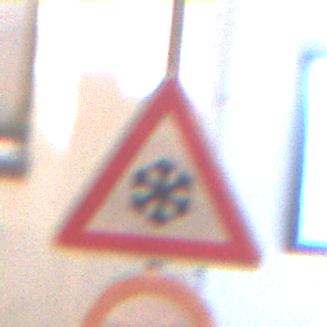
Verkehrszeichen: SchneeOderEisglaette
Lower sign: Ueberholverbot
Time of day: Night
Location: Outdoor (Urban)
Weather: Overcast
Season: Winter
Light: Artificial